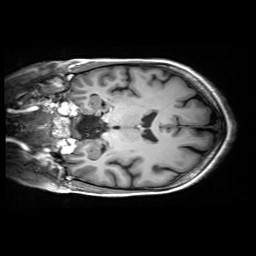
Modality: T1w
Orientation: coronal
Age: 65
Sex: female
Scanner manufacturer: siemens
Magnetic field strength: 3 T
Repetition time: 2.2 s
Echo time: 0.00245 s